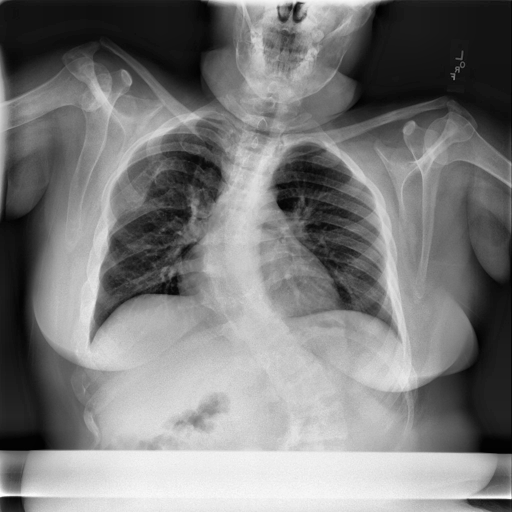
Finding: NORMAL